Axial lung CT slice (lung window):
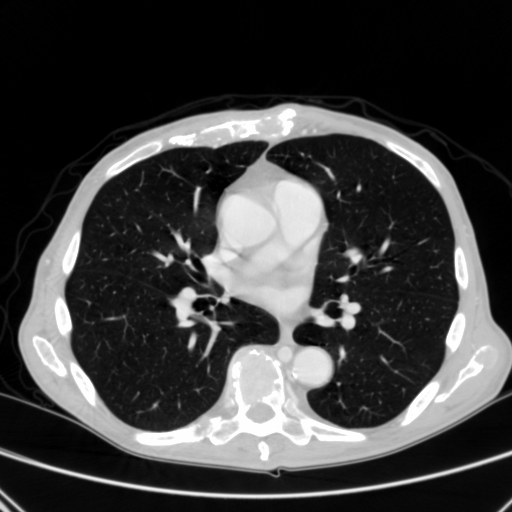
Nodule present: no